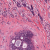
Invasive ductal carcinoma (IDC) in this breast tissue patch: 1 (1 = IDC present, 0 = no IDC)